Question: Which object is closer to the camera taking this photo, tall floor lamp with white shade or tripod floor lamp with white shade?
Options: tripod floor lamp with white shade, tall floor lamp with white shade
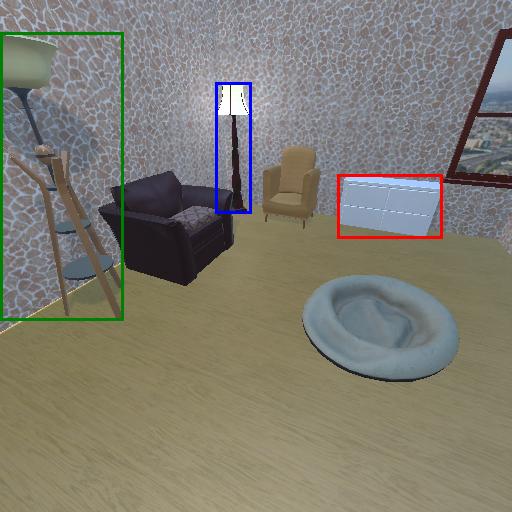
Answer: tripod floor lamp with white shade